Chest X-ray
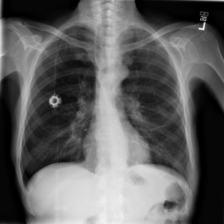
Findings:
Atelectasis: negative
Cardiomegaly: negative
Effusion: negative
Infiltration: negative
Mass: negative
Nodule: negative
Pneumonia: negative
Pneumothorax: negative
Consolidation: negative
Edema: negative
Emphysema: negative
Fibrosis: negative
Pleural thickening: negative
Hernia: negative